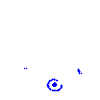
Particle: pion